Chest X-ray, PA view. Patient: 24 years old, sex F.
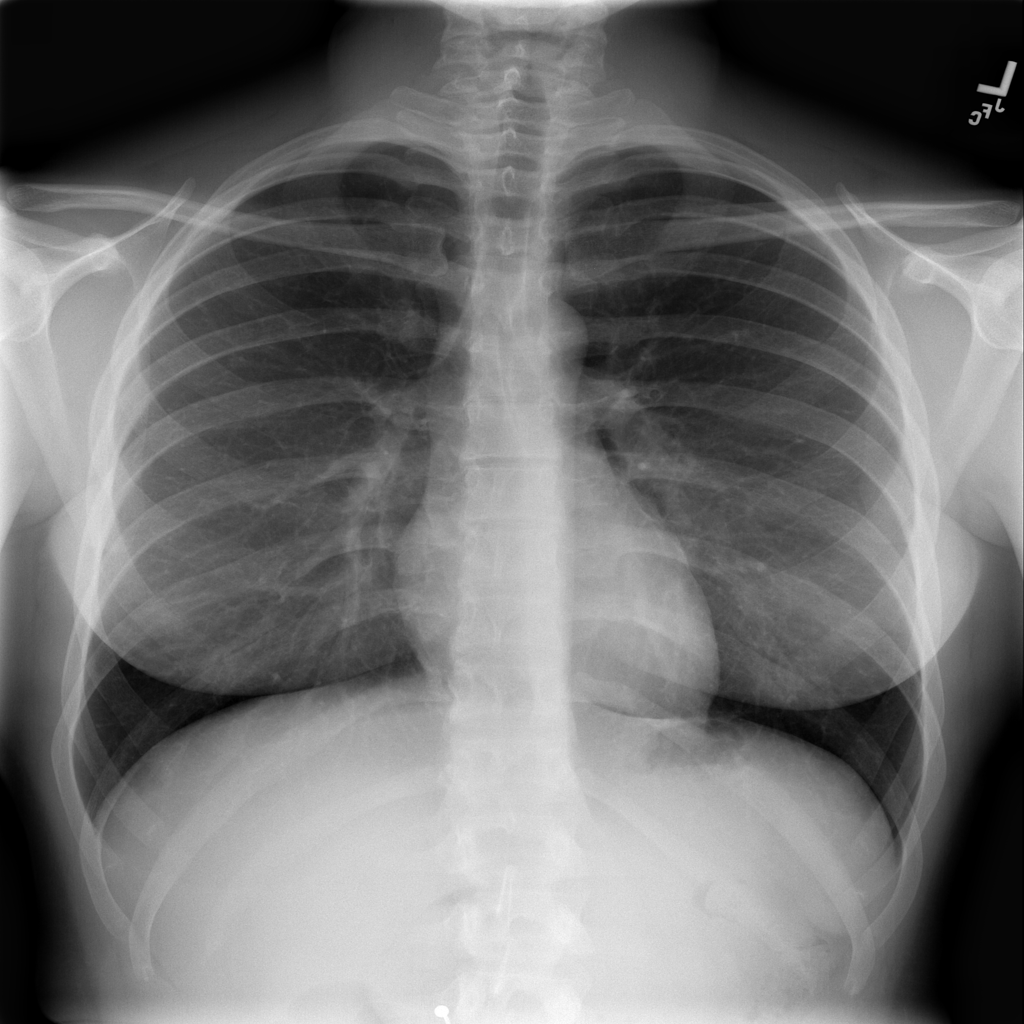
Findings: No Finding